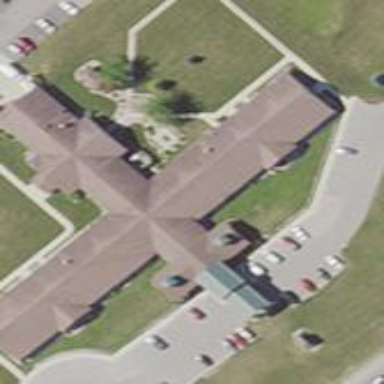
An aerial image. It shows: Nursing home building.